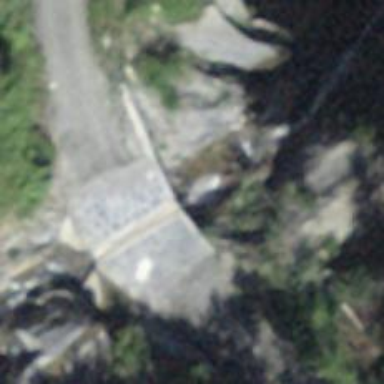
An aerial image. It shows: Culvert tunnel.